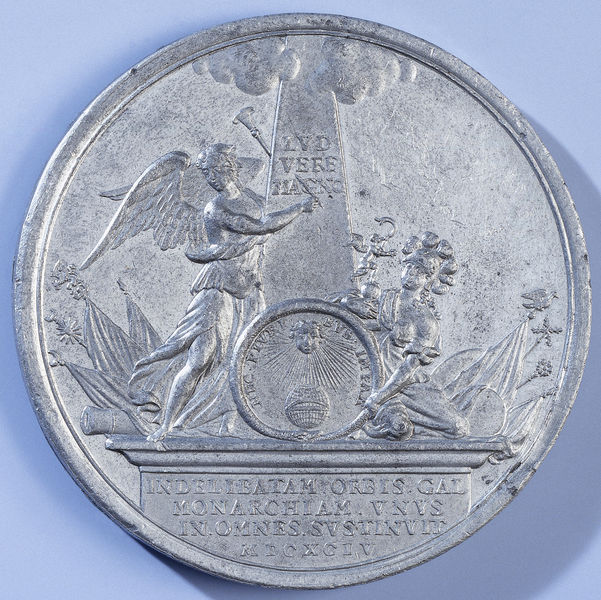
Titel: Lodewijk XIV, koning van Frankrijk
Künstler: Jan Boskam
Standort: Amsterdam
Institution: Rijksmuseum
Schlagwörter: blätter, flügel, himmel, wolken, säule, silber, taube, sonne, engel, fahnen, stab, inschrift, kanone, medaillon, kreuz, denkmal, helm, mythologie, grab, obelisk, globus, münze, trompete, genius, fama, magno, römisch?, grbstein